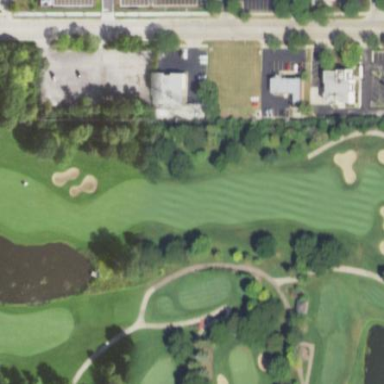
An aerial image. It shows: Grassy area designated as golf fairway.